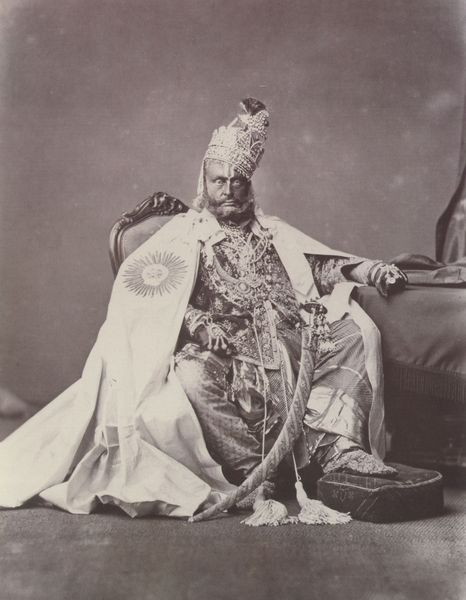
Titel: Der Marahadscha von Rewah
Künstler: Samuel Bourne
Standort: Bath
Institution: The Royal Photographic Society
Schlagwörter: fuß, hand, kopf, mann, umhang, vogel, weiß, sitzen, grau, hintergrund, hut, mund, nase, schmuck, schwarz, stuhl, tisch, blick, ornament, alt, bart, hose, augen, falten, hände, portrait, porträt, sonne, fransen, gewand, gold, mantel, pose, reich, sessel, sitzend, stickerei, stoff, bühne, krone, kopfbedeckung, lehne, schuhe, kette, hocker, schemel, sepia, kaiser, kissen, könig, thron, dick, finster, divan, exotisch, gestalt, schauspiel, foto, fotografie, photographie, orient, stern, schwarzweiss, bewaffnet, schwert, säbel, ketten, waffe, scheich, orden, herrscher, schuh, ganzkörper, fürst, photo, ganzfigur, pantoffel, macht, indien, turban, türkei, schwar, graf, kostbar, quasten, sultan, studio, fußschemel, tasseln, prachtvoll, geschmeide, daguerrotypie, einfluss, indisch, kalif, osmanisches reich, inder, führer, ditzen, wohlgenährt, maharadscha, krummschwert, krumsäbel, porttät, 19. jahrhundert, allmächd, ghold